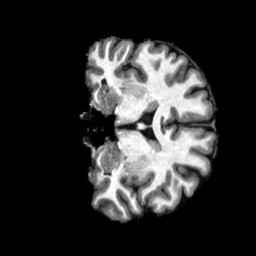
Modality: T1w
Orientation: coronal
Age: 34
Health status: healthy
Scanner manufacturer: philips
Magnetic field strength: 3 T
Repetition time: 0.007835 s
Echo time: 0.003591 s